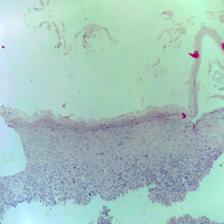
Diagnosis: Normal